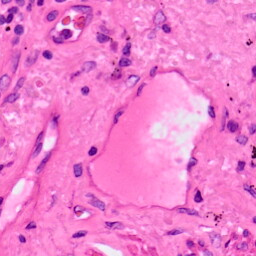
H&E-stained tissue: Lung